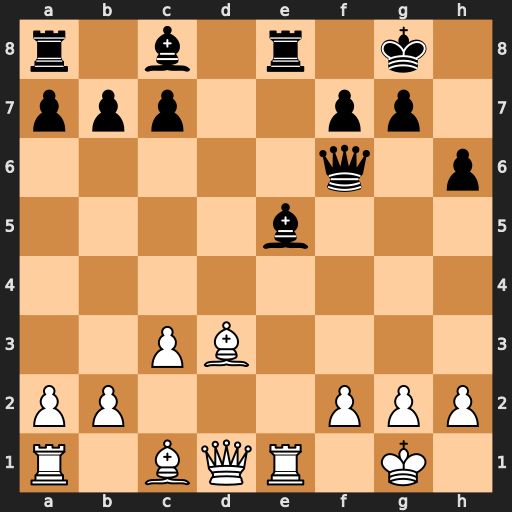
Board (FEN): r1b1r1k1/ppp2pp1/5q1p/4b3/8/2PB4/PP3PPP/R1BQR1K1
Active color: w
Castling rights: -
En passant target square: -
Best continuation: f4 Bg4 Qxg4 Bd4+ Kf1